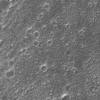
Atmospheric dust classification: not_dusty